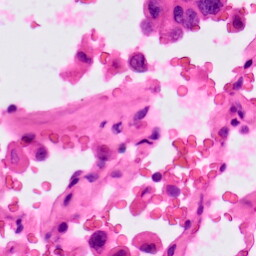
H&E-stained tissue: Lung